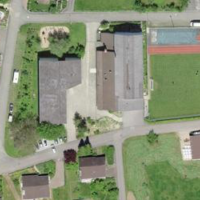
EUNIS habitat code: 54
Species observed at this site:
Tanacetum parthenium